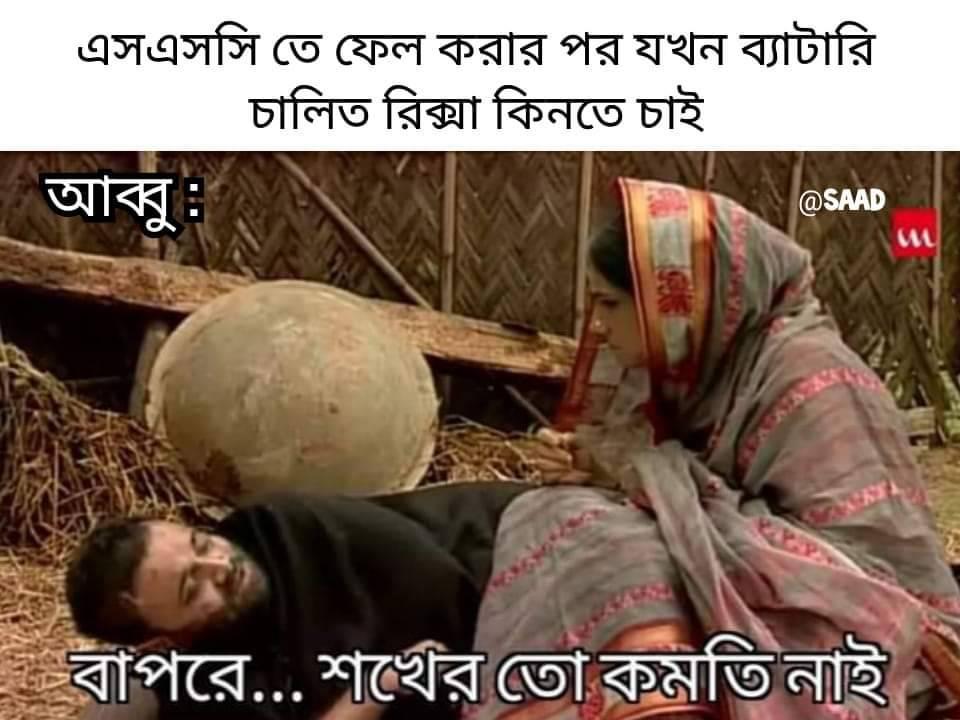
Text: এসএসসি তে ফেল করার পর যখন ব্যাটারি চালিত রিক্সা কিনতে চাই আব্বু: বাপরে...শখের তো কমতি নাই
Label: Non Hate